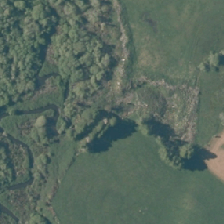
Land cover: harvested_forest